Question: I want to bind combobox to value only and distinct name .But I get like this:

I want only value eg;
Please answer to me.My code is like this
DataTable acc= accessory.GetData();
> var query = (from t in acc.AsEnumerable()select new
{'''
name = t["type"].ToString(),
color = t["color"].ToString()
}).Distinct().ToList();
'''
cmbAccessoryName.DataSource = query;
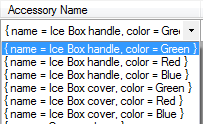
Answer: Use ValueMember and DisplayMember property! to display inside the combo and use .Distinct() to filter duplicates!
try:
'''
DataTable acc= accessory.GetData();
var query = (from t in acc.AsEnumerable()
select new {
description=string.Format("{0},{1}",t["type"].ToString(), color = t["color"].ToString())
}).Distinct().ToList();
cmbAccessoryName.DataSource = query;
'''